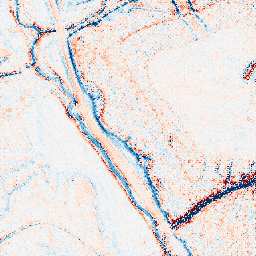
Category: edge_preserving
Decomposition family: bilateral
Decomposition parameters: d: 15
sigma_color: 50
sigma_space: 25
Upsampling method: regularized
Upsampling parameters: scale: 2
lambda_reg: 0.1
Upsampling scale: 2